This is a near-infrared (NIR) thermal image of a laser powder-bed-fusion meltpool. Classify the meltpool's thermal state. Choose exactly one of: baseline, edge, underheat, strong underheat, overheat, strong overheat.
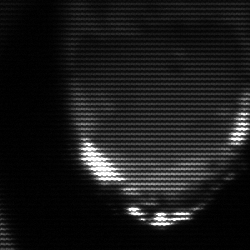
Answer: edge